Question: I'm currently creating a new workbook on the fly and was wondering how you copy across data if certain conditions are met i.e. in this case if Primary Contact = John and Primary Device = Desktop then copy across the ID, First Name, Last Name and Email columns into the new workbook that was just created under column/row (depending on how much data is pulled). Is this possible?

This is my code so far:
'''
Sub NewWb()
' Create new workbook with a pre-defined name
Workbooks.Add
NewBook = ActiveWorkbook.Name
ThisWorkbook.Activate
Workbooks(NewBook).Activate
' Set bg to white
ActiveWorkbook.Sheets("Sheet1").Cells.Interior.ColorIndex = 2
' Sanity test
'MsgBox (ThisWorkbook.Sheets("Master").Cells(3, 3).Value)
'MsgBox (ActiveWorkbook.Sheets("Sheet1").Cells(7, 1).Value)
' Get last row
LastRow = ThisWorkbook.Sheets("Master").Cells(Rows.Count, "A").End(xlUp).Row
' Pull out relevant data from master spreadsheet where column F = "John"
With ThisWorkbook.Sheets("Master")
.AutoFilterMode = False
.Range("A2:Z2").AutoFilter Field:=6, Criteria1:="John"
' Copy and paste NBK
.Range("A2:A" & LastRow).Copy
ActiveWorkbook.Sheets("Sheet1").Range ("A11")
End With
Application.ScreenUpdating = False
Application.EnableEvents = False
Application.Calculation = xlCalculationAutomatic
End Sub
'''
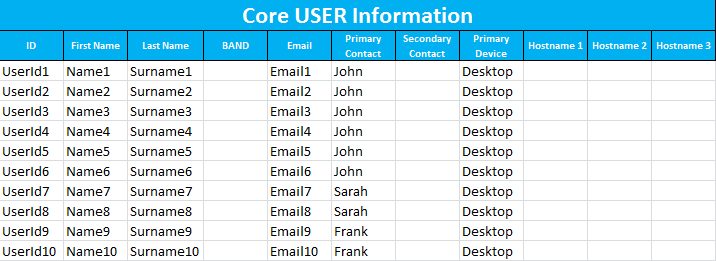
Answer: Figurd it out!
'''
With ThisWorkbook.Sheets("Master")
.AutoFilterMode = False
.Range("A2:Z2").AutoFilter Field:=6, Criteria1:="John"
.Range("A2:Z2").AutoFilter Field:=8, Criteria1:="Desktop"
' Copy and paste NBK, first name, last name
.Range("A3:C" & LastRow).Copy
ActiveWorkbook.Sheets("Sheet1").Range("A" & NextHeaderRow + 5).PasteSpecial xlPasteValues
' Copy and paste email
.Range("E3:E" & LastRow).Copy
ActiveWorkbook.Sheets("Sheet1").Range("D" & NextHeaderRow + 5).PasteSpecial xlPasteValues
End With
'''